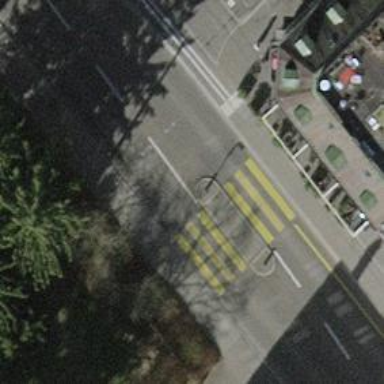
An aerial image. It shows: Uncontrolled zebra crossing with pedestrian island.